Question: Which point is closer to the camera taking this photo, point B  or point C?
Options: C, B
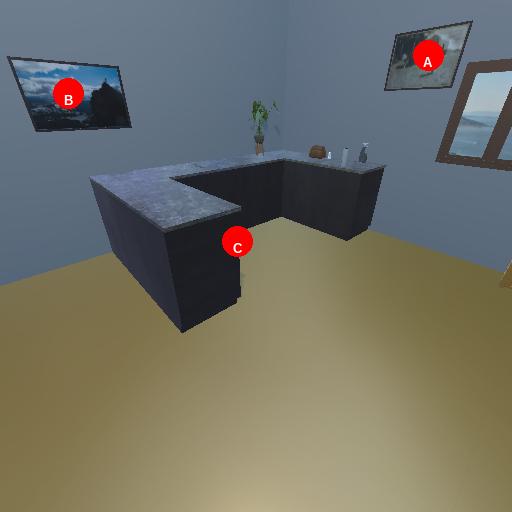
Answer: C